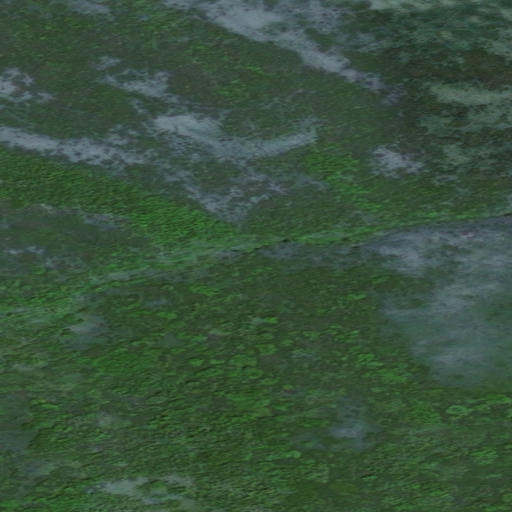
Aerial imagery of valley in Alaska named Nil Desperandum Gulch containing only unknown